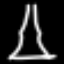
Label: The Eiffel Tower